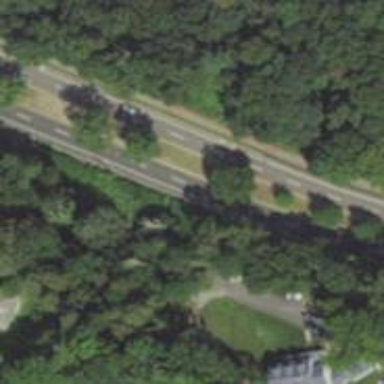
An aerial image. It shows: Secondary road with asphalt surface.